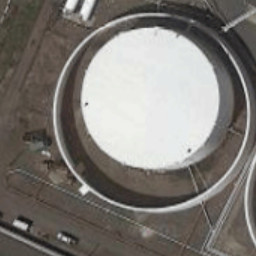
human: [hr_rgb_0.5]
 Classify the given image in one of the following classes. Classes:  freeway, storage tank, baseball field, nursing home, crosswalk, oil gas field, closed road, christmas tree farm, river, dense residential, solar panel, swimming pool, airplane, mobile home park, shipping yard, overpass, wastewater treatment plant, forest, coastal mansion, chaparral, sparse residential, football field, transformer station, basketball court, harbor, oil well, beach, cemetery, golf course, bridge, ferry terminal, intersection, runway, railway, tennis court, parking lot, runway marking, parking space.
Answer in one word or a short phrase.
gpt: storage tank